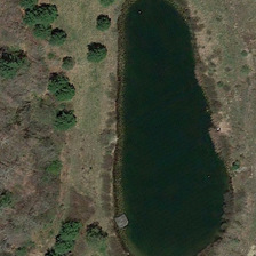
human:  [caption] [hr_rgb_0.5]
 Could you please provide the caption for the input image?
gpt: there are some trees beside the pond .

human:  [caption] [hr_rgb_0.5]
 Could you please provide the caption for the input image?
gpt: There is a big round pond on the ground.

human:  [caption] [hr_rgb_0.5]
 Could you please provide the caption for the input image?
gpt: on the ground with a large circular pond.

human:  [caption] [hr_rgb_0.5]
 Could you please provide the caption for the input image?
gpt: Round with big pond on the ground.

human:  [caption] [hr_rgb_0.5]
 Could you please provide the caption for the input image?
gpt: There is a pond on the ground